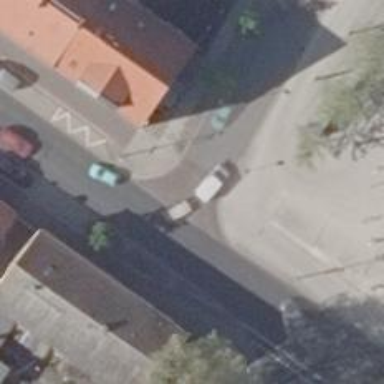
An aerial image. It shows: Road with "give way" sign.